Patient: sex F, age 62
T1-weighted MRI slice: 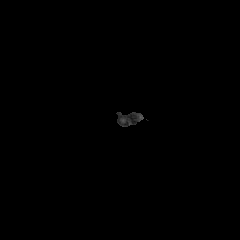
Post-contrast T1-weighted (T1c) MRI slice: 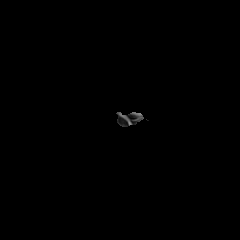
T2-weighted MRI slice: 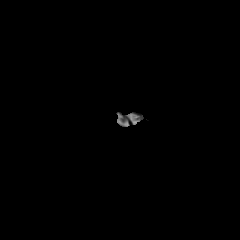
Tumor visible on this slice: no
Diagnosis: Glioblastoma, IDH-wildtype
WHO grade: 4